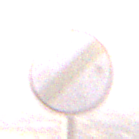
Verkehrszeichen: EndeSaemtlicherBegrenzungen
Umgebung: Outdoor, RoadRail
Tageszeit: Dawn
Wetter: Clear
Licht: Natural
Jahreszeit: NotSpecified
Kontrast: LowContrast